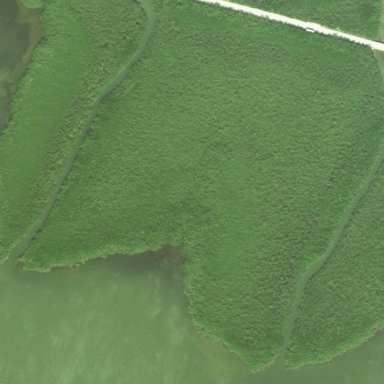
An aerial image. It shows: Beautiful mangrove wetland area.